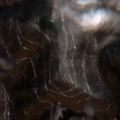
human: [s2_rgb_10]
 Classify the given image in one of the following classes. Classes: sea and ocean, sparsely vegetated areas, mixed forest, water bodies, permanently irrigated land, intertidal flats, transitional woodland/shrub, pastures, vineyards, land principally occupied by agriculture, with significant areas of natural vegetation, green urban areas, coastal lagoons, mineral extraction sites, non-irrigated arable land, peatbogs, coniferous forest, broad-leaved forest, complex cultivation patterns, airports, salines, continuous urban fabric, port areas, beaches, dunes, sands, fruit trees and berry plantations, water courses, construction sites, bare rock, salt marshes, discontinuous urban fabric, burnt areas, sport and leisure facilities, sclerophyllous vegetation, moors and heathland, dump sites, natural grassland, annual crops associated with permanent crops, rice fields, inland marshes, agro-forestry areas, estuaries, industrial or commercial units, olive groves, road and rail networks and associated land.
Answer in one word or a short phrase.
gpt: broad-leaved forest